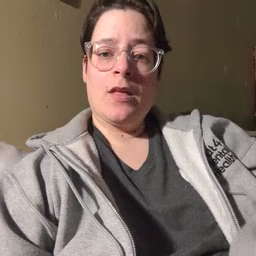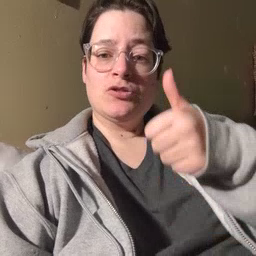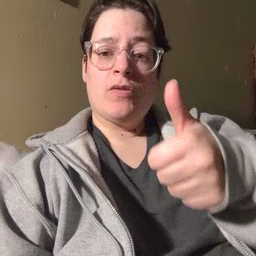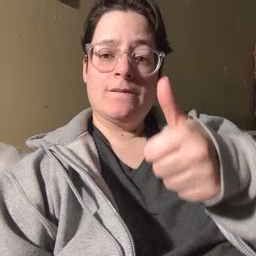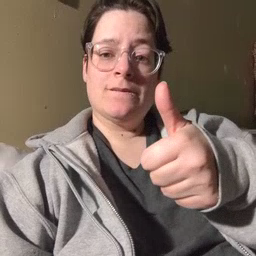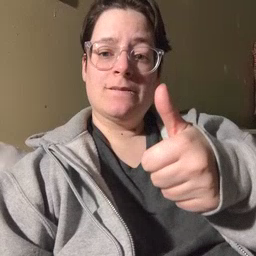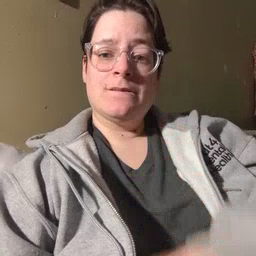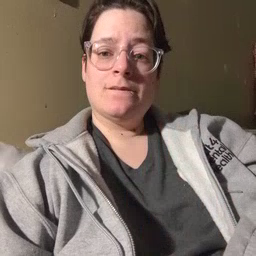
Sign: yourself